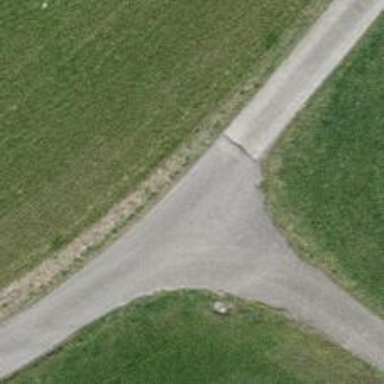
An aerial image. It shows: Well-maintained track road with grade 1 tracktype.